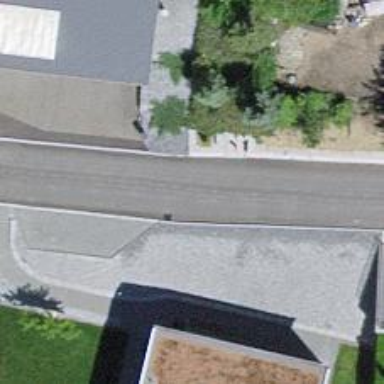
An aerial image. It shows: Residential road with asphalt surface and no sidewalk.